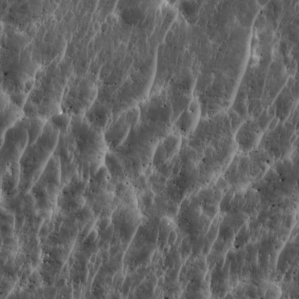
Label: non_frost